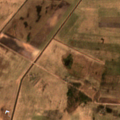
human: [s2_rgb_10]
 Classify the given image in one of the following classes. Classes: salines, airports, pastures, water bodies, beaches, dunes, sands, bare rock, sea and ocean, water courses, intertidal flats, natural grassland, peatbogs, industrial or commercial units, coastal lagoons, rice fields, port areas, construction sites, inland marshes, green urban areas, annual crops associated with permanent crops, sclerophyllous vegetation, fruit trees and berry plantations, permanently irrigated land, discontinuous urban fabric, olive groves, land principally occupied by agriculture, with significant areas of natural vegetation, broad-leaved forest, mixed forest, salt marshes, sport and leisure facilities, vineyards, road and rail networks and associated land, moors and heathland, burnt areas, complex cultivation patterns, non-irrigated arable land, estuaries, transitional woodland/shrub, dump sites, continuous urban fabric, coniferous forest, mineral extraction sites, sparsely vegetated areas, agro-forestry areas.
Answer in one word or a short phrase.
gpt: non-irrigated arable land, pastures, complex cultivation patterns